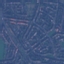
Land use / land cover: Residential